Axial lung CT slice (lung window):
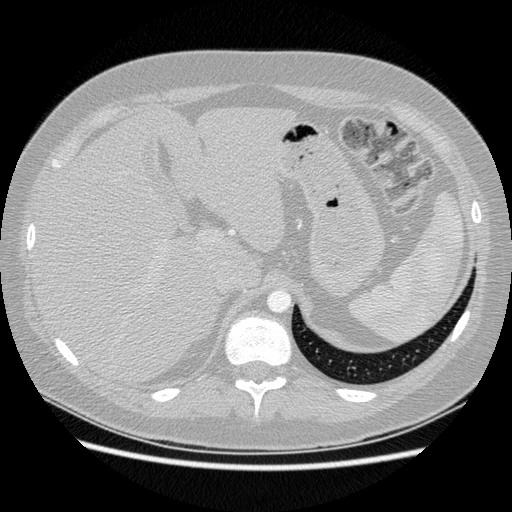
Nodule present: no